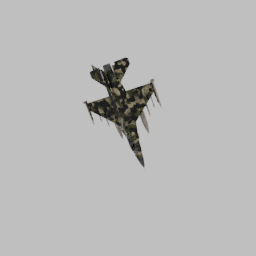
Label: mechanical